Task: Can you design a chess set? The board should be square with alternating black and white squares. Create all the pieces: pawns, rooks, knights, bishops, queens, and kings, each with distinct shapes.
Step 3543:
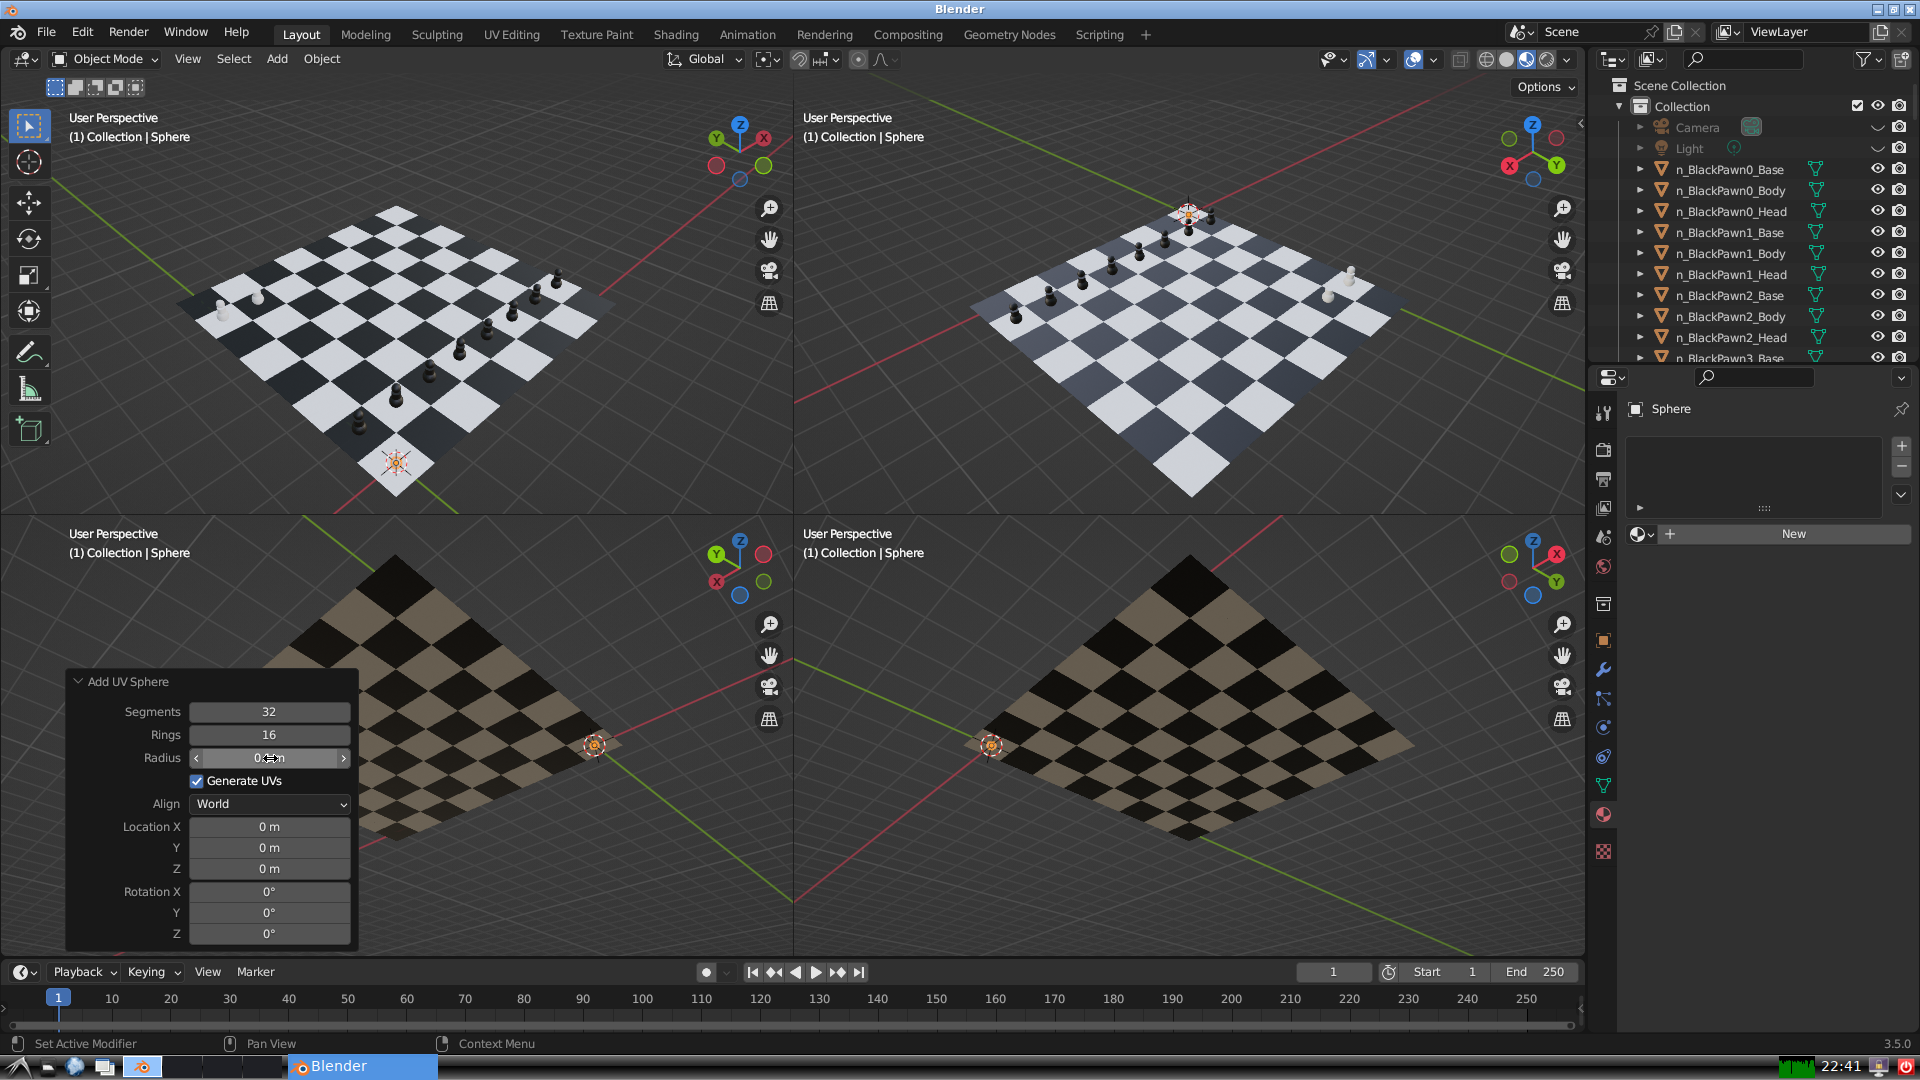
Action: {"mouse_move": [960, 540]}